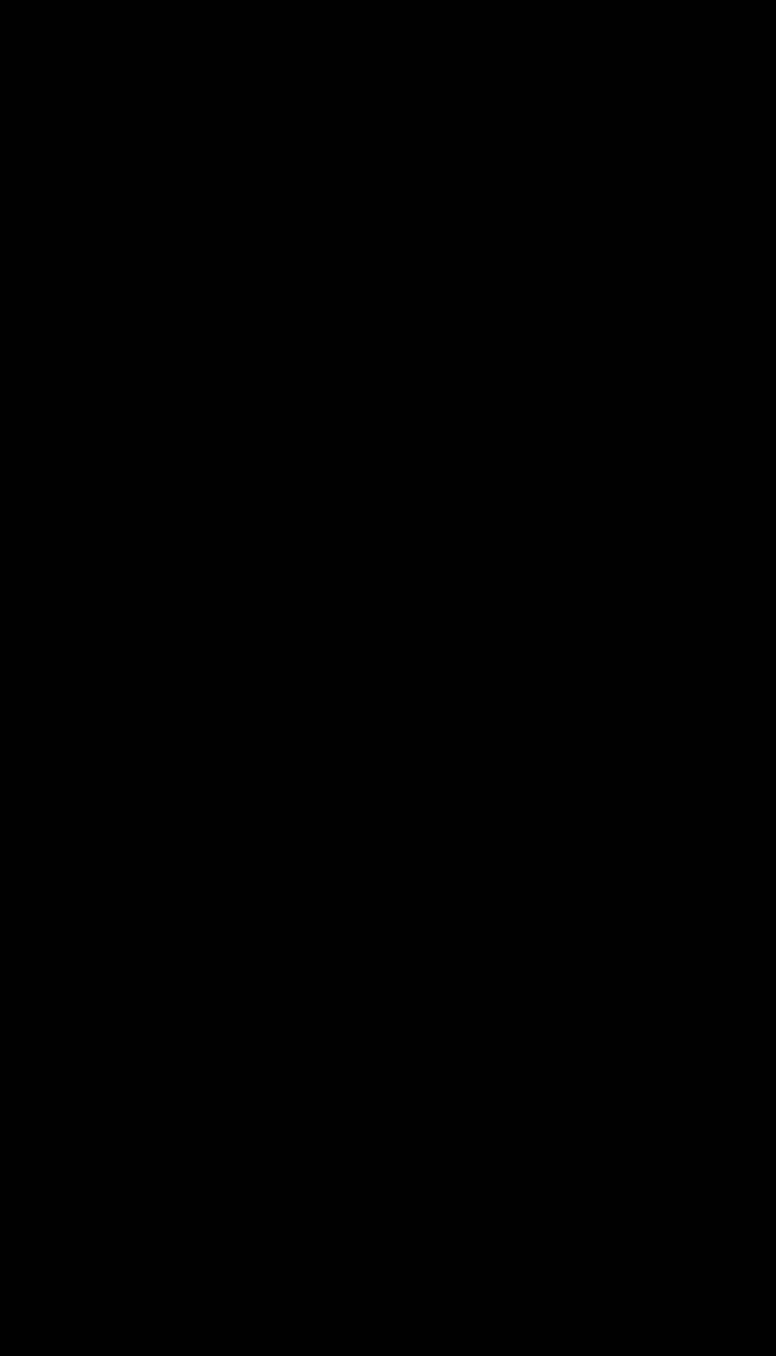
Sample: MusMusculus_2
Volume: 65 slices, 1356x776 pixels
Nuclei in middle slice: 4